Question: I have two tables, Locations and Facilities
They map to two classes,
'''
public Location : Entity
{
//properties
}
public Facility : Entity
{
public virtual Location Location { get; set; }
}
'''
Everything works just dandy, until I change facility to this
'''
public Facility : Location
{
}
'''
Now I get an exception from nHibernate saying
'''
NHibernate.ADOException was unhandled by user code
Message=could not execute query
InnerException: System.Data.SqlClient.SqlException
Message=Invalid object name 'Facility'.
'''
For some reason it is not creating the plural name of the table into the sql string.
Thanks for any help!
EDIT
This is my current TableNameConvention
'''
public class TableNameConvention : IClassConvention
{
public void Apply(FluentNHibernate.Conventions.Instances.IClassInstance instance)
{
instance.Table(Inflector.Net.Inflector.Pluralize(instance.EntityType.Name));
}
}
'''
When Facility inherits from Entity, the Facility does run through this method. When it inherits from Location, it does not
Edit 2
Figured I'd post everything...

'''
public class AutoPersistenceModelGenerator : IAutoPersistenceModelGenerator
{
#region IAutoPersistenceModelGenerator Members
public AutoPersistenceModel Generate()
{
var mappings = new AutoPersistenceModel();
mappings.AddEntityAssembly(typeof(Person).Assembly).Where(GetAutoMappingFilter);
mappings.Conventions.Setup(GetConventions());
mappings.Setup(GetSetup());
mappings.IgnoreBase<Entity>();
mappings.IgnoreBase(typeof(EntityWithTypedId<>));
mappings.UseOverridesFromAssemblyOf<AutoPersistenceModelGenerator>();
return mappings;
}
#endregion
private Action<AutoMappingExpressions> GetSetup()
{
return c =>
{
c.FindIdentity = type => type.Name == "Id";
};
}
private Action<IConventionFinder> GetConventions()
{
return c =>
{
c.Add<BHP.DEC.Data.NHibernateMaps.Conventions.ForeignKeyConvention>();
c.Add<BHP.DEC.Data.NHibernateMaps.Conventions.HasManyConvention>();
c.Add<BHP.DEC.Data.NHibernateMaps.Conventions.HasManyToManyConvention>();
c.Add<BHP.DEC.Data.NHibernateMaps.Conventions.ManyToManyTableNameConvention>();
c.Add<BHP.DEC.Data.NHibernateMaps.Conventions.PrimaryKeyConvention>();
c.Add<BHP.DEC.Data.NHibernateMaps.Conventions.ReferenceConvention>();
c.Add<BHP.DEC.Data.NHibernateMaps.Conventions.TableNameConvention>();
};
}
/// <summary>
/// Provides a filter for only including types which inherit from the IEntityWithTypedId interface.
/// </summary>
private bool GetAutoMappingFilter(Type t)
{
return t.GetInterfaces().Any(x =>
x.IsGenericType &&
x.GetGenericTypeDefinition() == typeof(IEntityWithTypedId<>));
}
}
'''
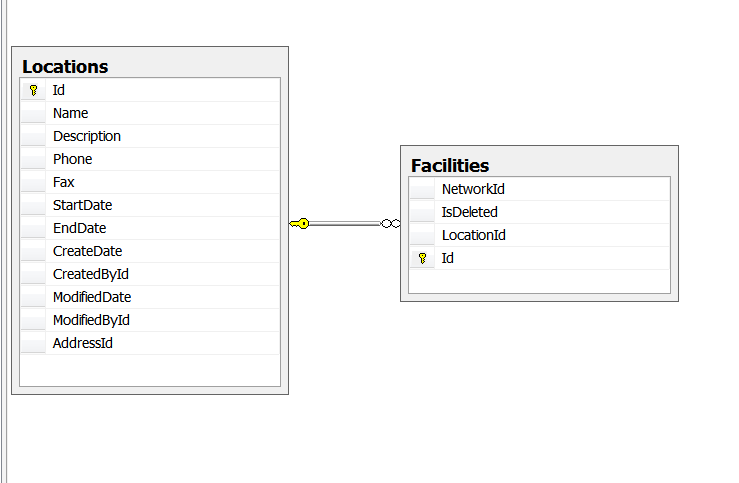
Answer: Have you set a <URL>?
'''
public class TableNameConvention : IClassConvention
{
public void Apply(FluentNHibernate.Conventions.Instances.IClassInstance instance)
{
string typeName = instance.EntityType.Name;
instance.Table(Inflector.Net.Inflector.Pluralize(typeName));
}
}
'''